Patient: sex M, age 47
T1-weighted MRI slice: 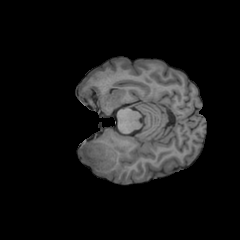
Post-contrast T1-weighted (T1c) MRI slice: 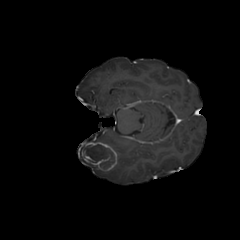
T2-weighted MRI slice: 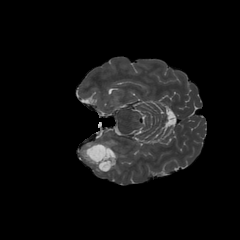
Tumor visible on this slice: yes
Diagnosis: Glioblastoma, IDH-wildtype
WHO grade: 4